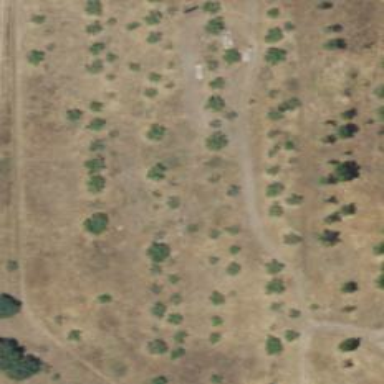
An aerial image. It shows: Orchard.